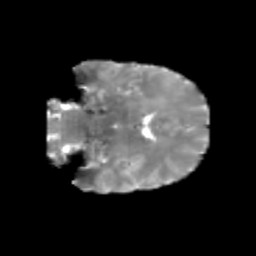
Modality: T2w
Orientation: coronal
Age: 23
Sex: male
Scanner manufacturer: siemens
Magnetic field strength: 3 T
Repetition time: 1.8 s
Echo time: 0.07 s